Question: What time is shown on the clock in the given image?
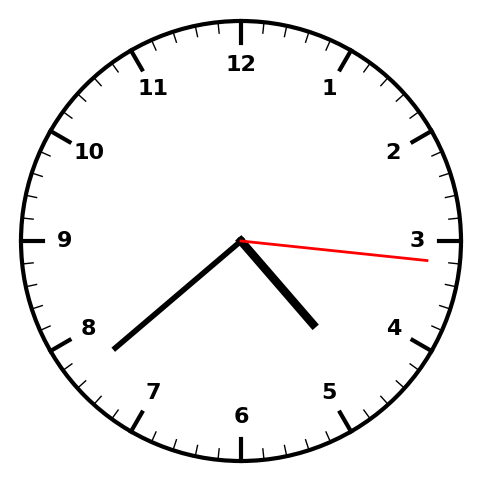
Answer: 04:38:16